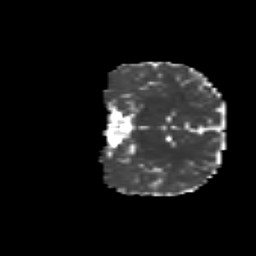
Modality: MD
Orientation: coronal
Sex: male
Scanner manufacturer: siemens
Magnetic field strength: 3 T
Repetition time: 5 s
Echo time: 0.071 s